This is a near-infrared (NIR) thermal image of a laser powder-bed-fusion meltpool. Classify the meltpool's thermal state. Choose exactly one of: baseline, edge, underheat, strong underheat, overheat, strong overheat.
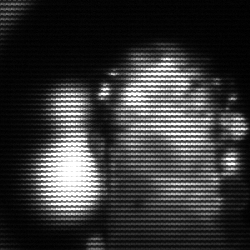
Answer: strong underheat